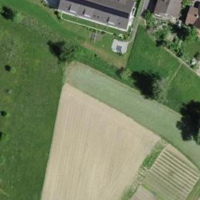
EUNIS habitat code: 55
Species observed at this site:
Filipendula ulmaria